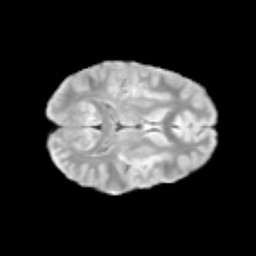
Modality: T2w
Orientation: axial
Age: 9
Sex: male
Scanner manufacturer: siemens
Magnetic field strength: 3 T
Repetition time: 3.8 s
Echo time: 0.07 s